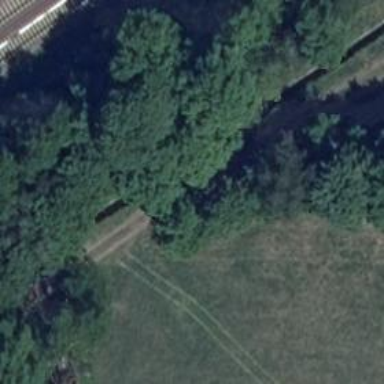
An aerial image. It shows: Culvert tunnel.